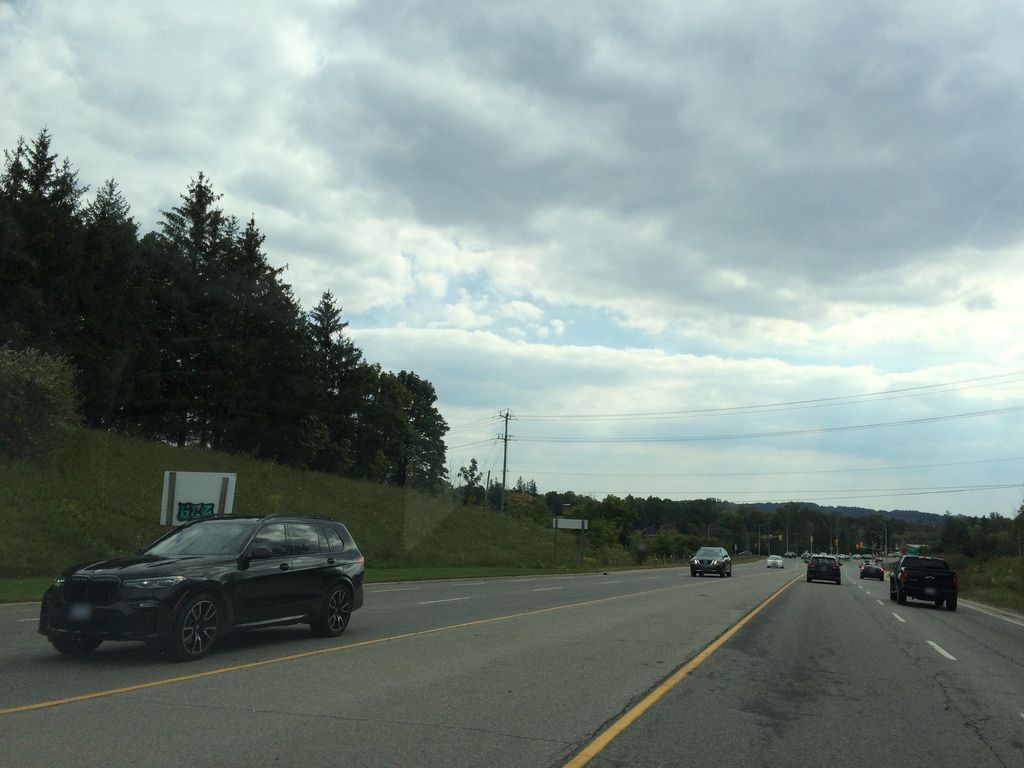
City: kitchener-waterloo